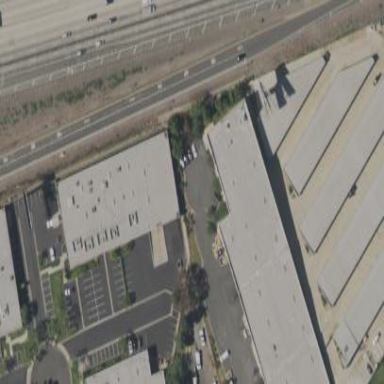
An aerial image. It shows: Warehouse building.